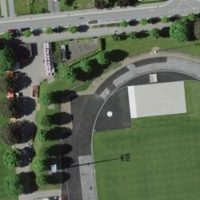
EUNIS habitat code: 53
Species observed at this site:
Cardamine heptaphylla